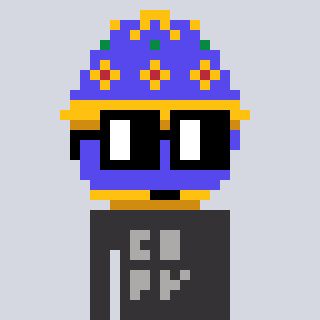
a pixel art character with square black glasses, a faberge-shaped head and a grayscale-colored body on a cool background